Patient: sex M, age 69
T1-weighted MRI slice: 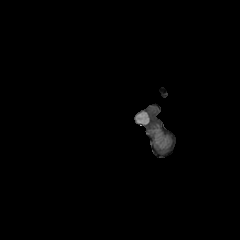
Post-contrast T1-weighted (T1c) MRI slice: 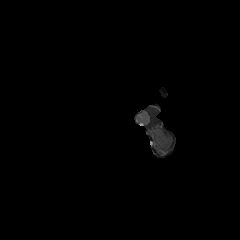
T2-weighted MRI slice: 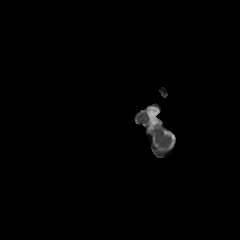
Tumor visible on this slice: no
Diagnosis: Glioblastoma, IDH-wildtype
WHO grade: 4